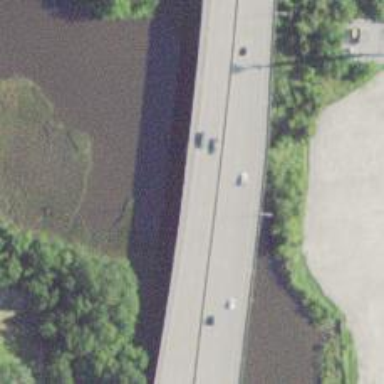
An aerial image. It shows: Motorway bridge.